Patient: sex M, age 48
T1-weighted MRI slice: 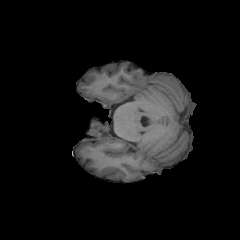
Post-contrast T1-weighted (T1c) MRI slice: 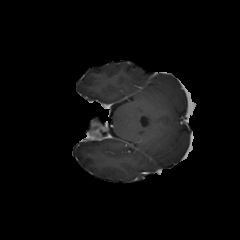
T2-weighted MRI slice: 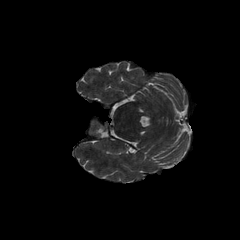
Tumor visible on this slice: no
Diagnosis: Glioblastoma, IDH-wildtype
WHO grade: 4